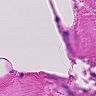
Metastatic tissue present: no